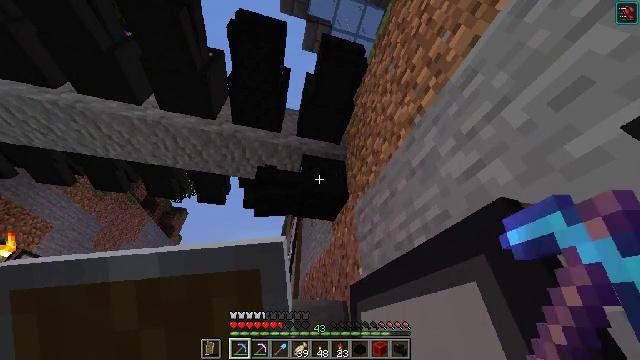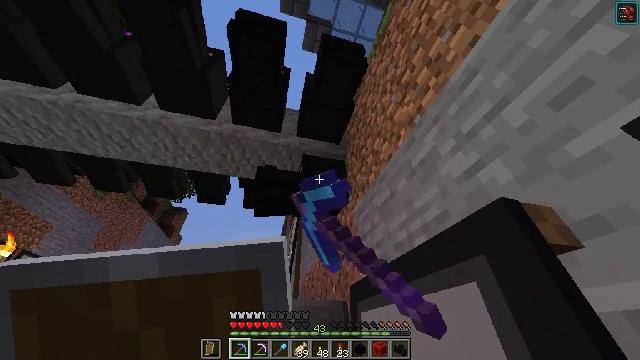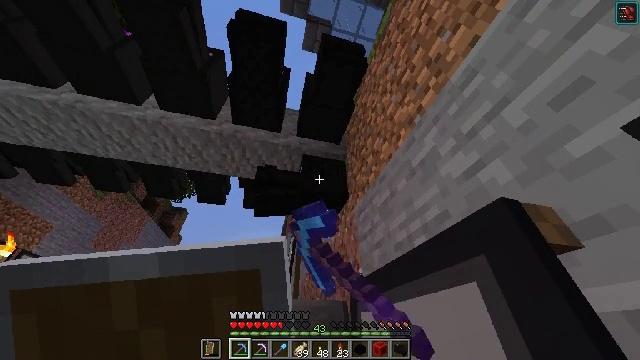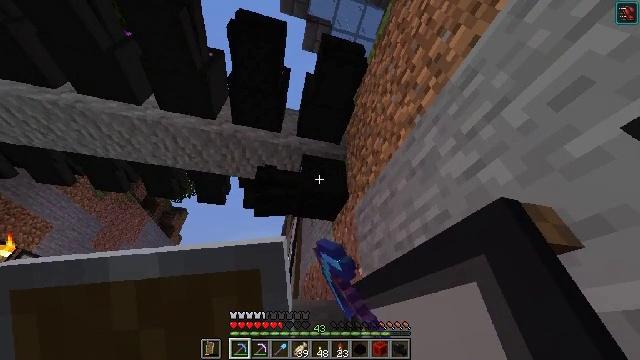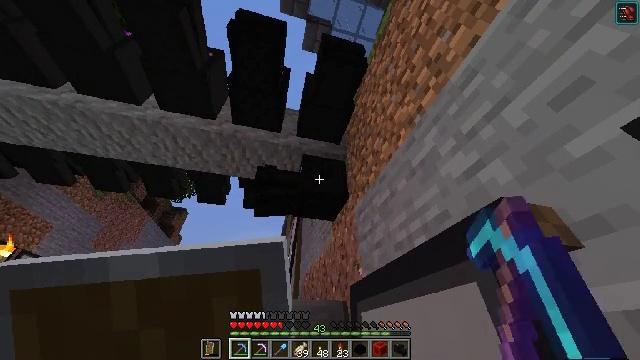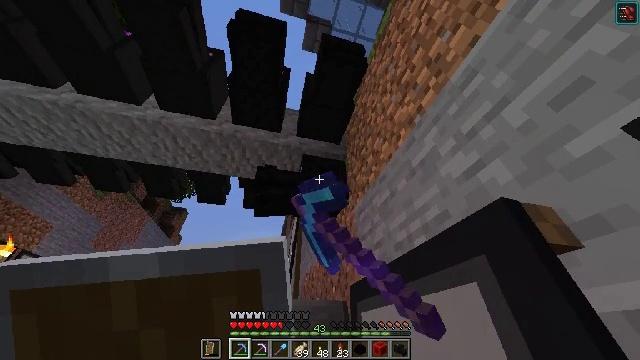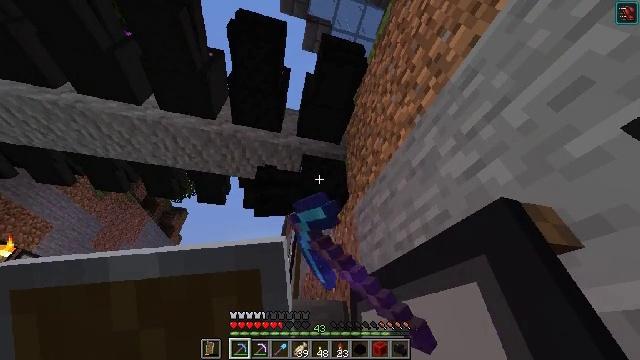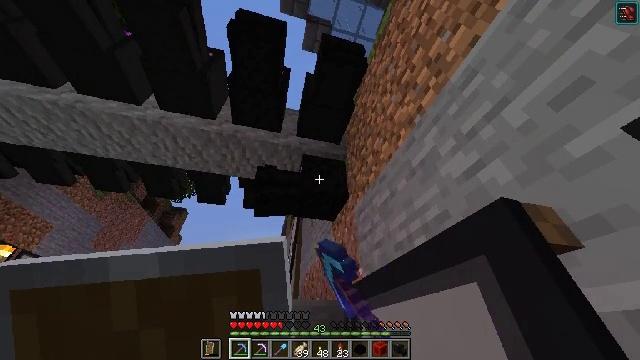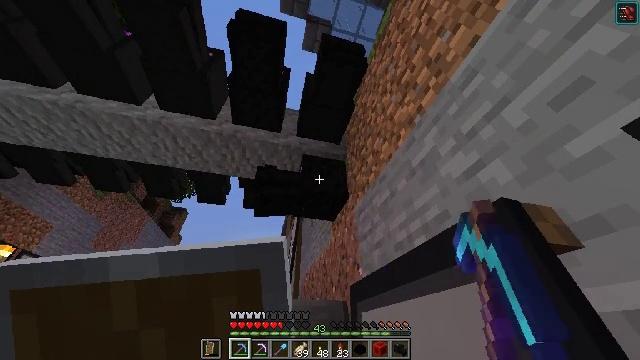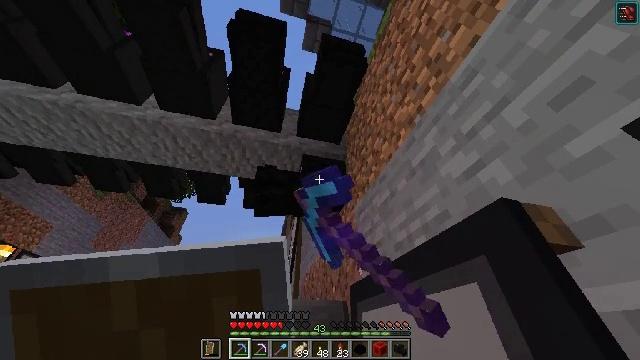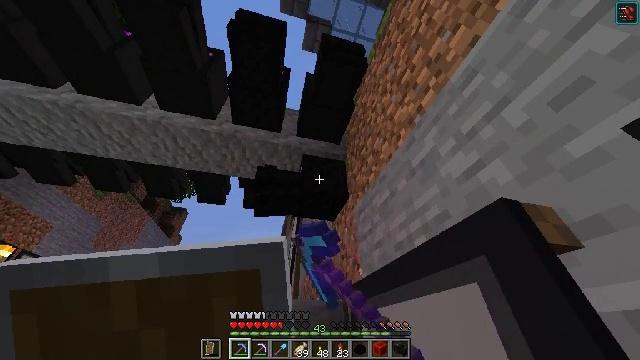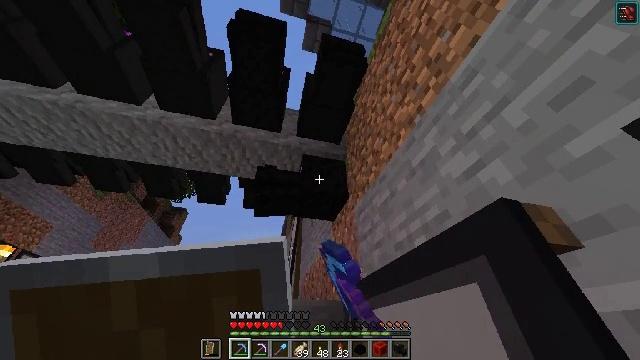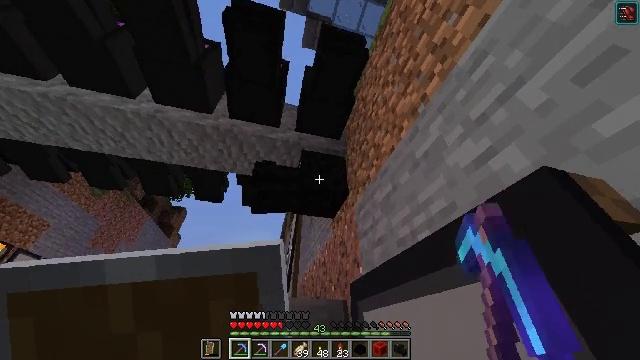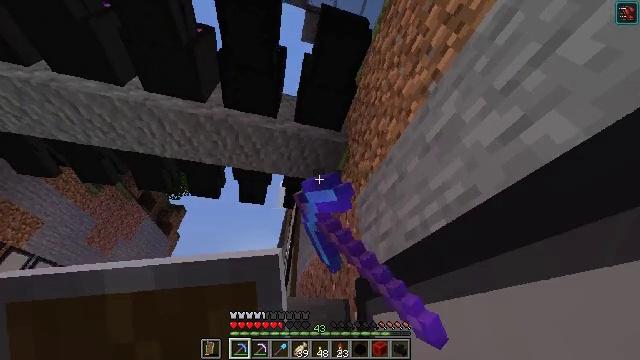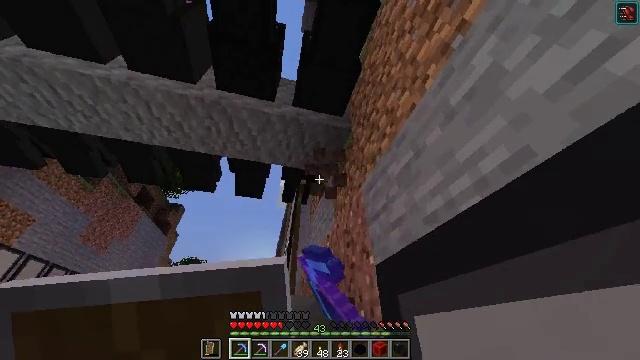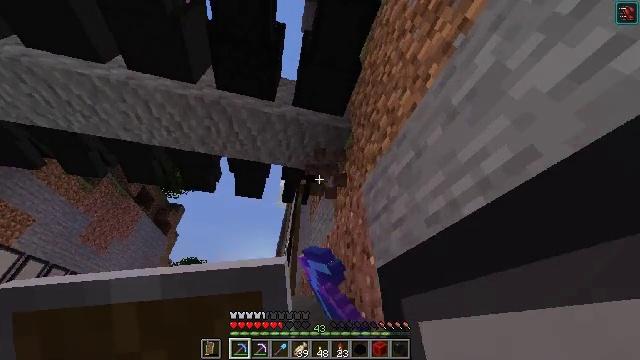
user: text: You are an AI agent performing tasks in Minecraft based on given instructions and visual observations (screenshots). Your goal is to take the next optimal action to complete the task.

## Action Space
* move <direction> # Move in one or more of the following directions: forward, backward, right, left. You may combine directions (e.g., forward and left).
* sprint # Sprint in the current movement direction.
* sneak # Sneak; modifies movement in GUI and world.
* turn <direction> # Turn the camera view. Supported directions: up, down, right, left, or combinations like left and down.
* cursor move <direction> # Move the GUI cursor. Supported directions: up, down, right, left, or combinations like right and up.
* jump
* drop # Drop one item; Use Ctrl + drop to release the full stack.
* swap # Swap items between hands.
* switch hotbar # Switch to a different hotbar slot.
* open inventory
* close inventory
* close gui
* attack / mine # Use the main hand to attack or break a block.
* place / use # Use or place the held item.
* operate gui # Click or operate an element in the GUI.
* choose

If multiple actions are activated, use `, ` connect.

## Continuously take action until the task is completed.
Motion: motion action
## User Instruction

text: Dislodge the dragon head from the wall.
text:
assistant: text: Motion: attack / mine
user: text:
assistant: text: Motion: attack / mine
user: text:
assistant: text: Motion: attack / mine
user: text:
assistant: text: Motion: attack / mine
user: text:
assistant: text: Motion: attack / mine
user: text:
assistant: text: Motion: attack / mine
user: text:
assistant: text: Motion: attack / mine
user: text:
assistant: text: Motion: attack / mine
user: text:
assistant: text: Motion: attack / mine
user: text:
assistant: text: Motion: attack / mine
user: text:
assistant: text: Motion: attack / mine
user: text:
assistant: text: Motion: move forward, attack / mine
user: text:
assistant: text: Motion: move forward, attack / mine
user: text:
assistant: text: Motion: move forward, attack / mine
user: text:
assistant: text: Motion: move forward, attack / mine
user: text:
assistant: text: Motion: move forward, attack / mine
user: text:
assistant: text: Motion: move forward, attack / mine
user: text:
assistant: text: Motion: attack / mine